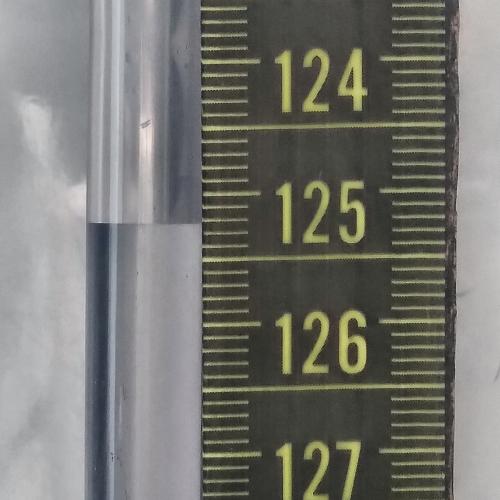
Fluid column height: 125.2 cm